Interaction volume radius: 10 \u00c5
Interaction volume height: 25 \u00c5
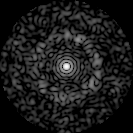
Disorder parameter: 0.8324